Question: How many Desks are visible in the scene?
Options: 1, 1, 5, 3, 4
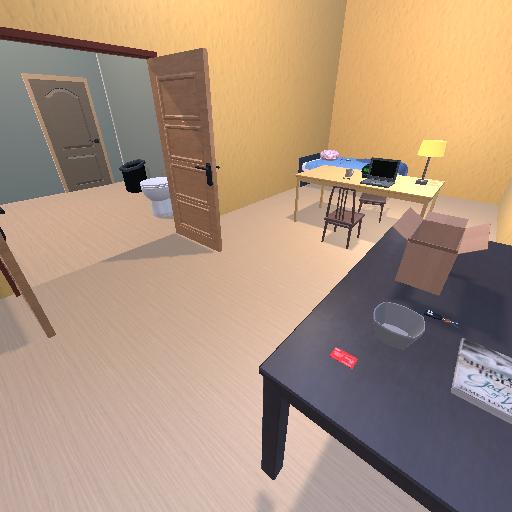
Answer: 1